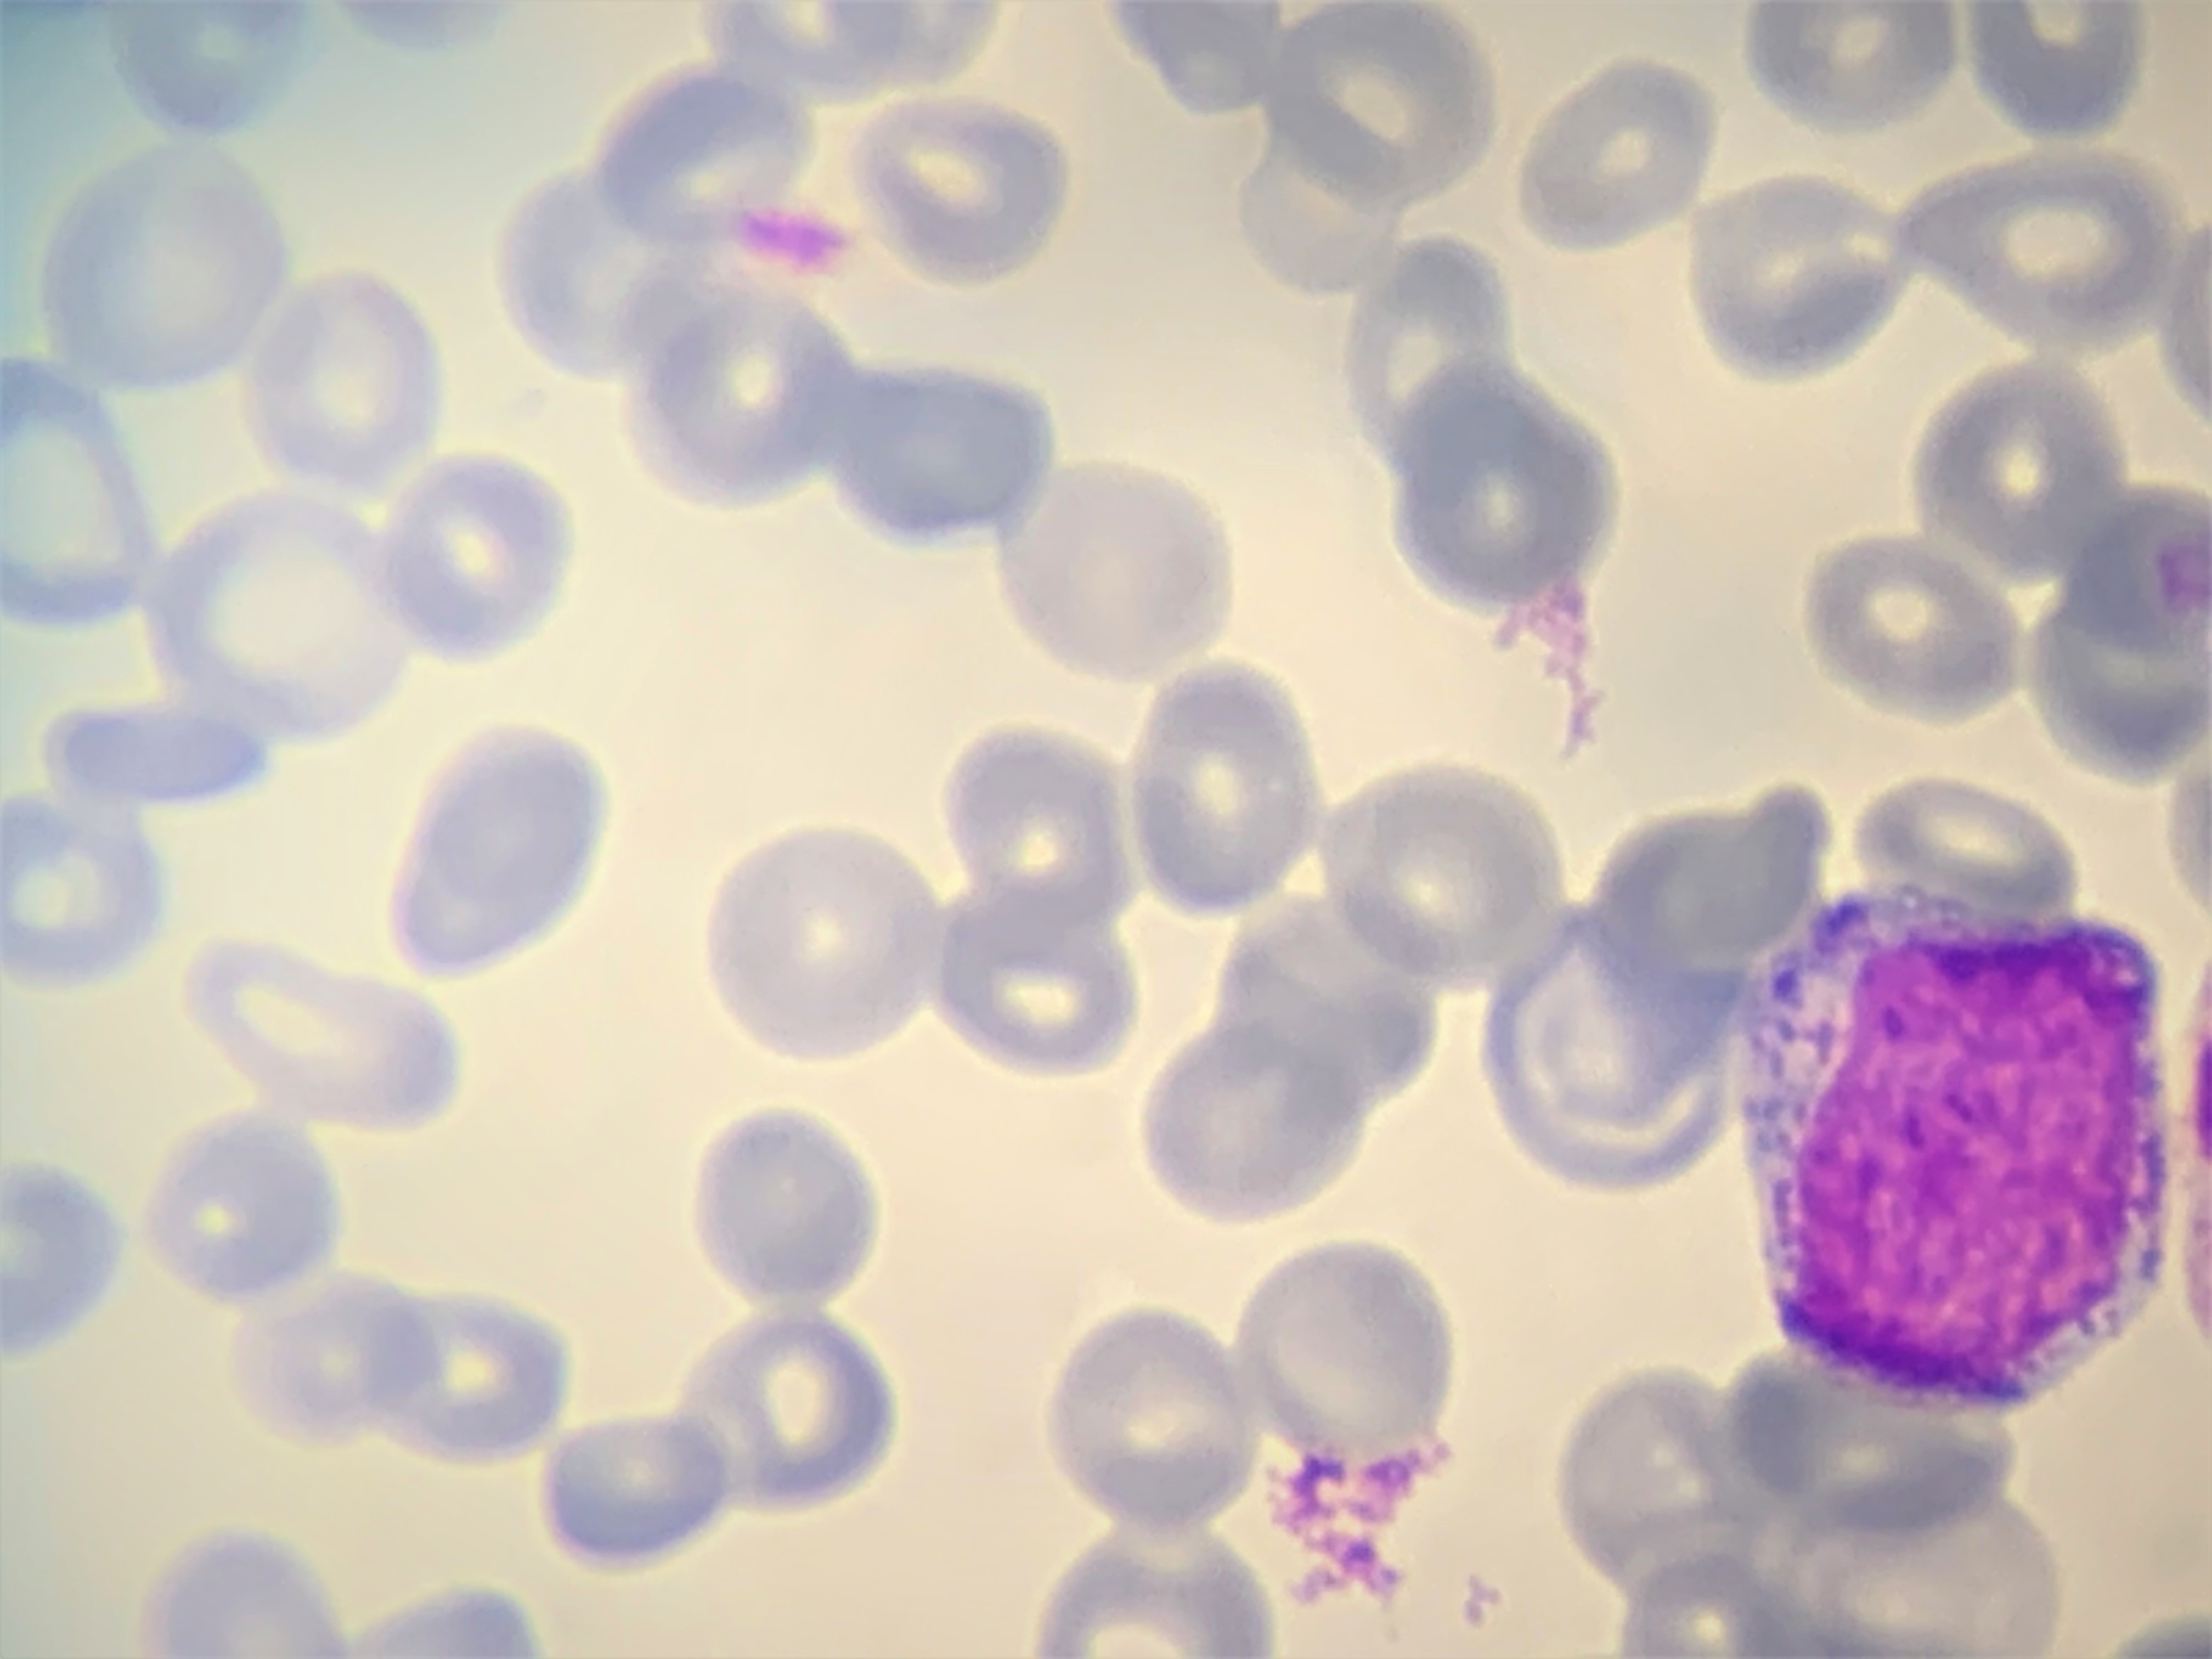
Cell type: MYELOCYTE